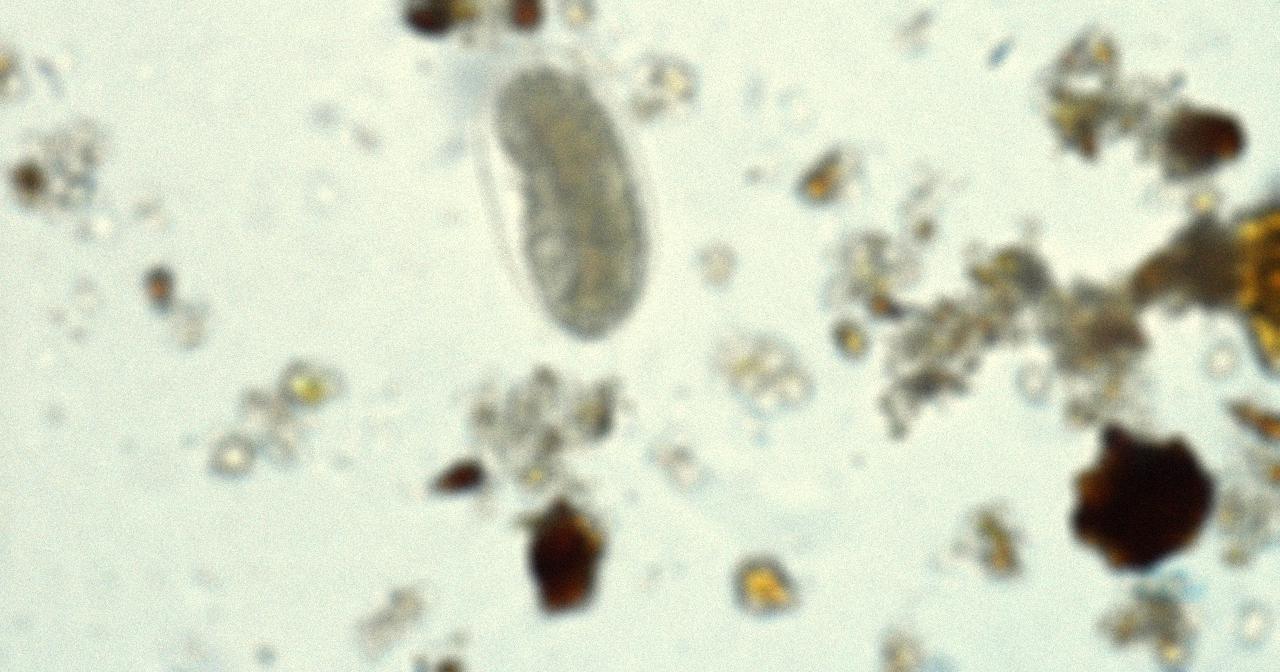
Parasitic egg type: Hookworm egg